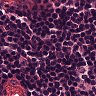
Metastatic tissue present: no